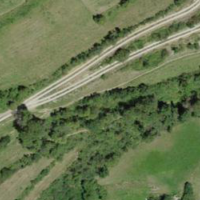
EUNIS habitat code: 24
Species observed at this site:
Vincetoxicum hirundinaria
Graphosoma italicum
Campanula trachelium
Ballota nigra